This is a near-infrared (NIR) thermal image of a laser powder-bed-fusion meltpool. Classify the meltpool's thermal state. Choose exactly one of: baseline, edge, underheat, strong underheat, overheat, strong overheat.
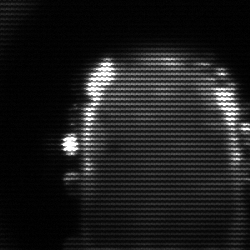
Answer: baseline